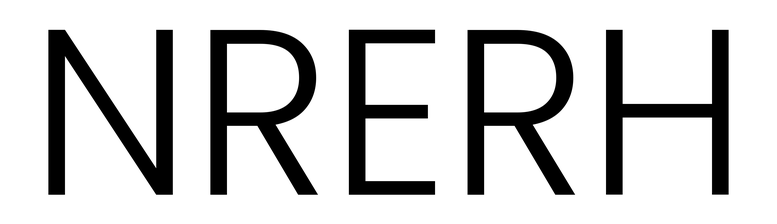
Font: Poppins-Light